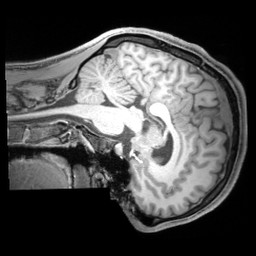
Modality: T1w
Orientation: sagittal
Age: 27
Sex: male
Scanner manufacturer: siemens
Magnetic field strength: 3 T
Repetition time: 1.97 s
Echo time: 0.00206 s